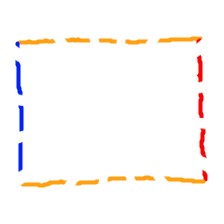
Shape: rectangle